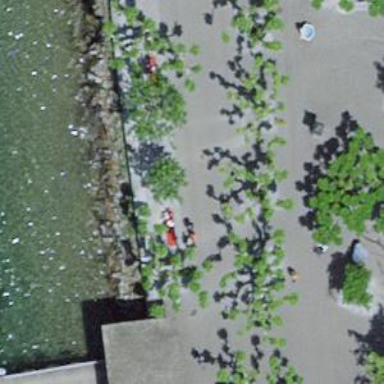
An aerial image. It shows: Avenue lined with broadleaved trees.